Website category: jobs
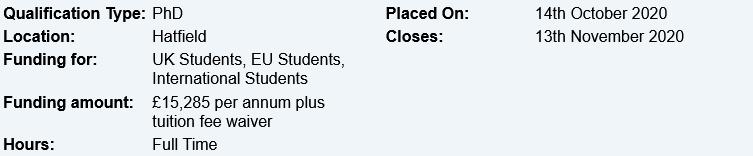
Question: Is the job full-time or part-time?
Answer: Full Time

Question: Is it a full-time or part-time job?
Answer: Full Time

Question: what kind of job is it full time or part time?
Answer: Full Time

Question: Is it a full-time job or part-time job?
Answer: Full Time

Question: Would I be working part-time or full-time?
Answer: Full Time

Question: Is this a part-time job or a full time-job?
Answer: Full Time

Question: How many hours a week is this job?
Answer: Full Time

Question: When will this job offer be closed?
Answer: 13th November 2020

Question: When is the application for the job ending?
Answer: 13th November 2020

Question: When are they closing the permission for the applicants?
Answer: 13th November 2020

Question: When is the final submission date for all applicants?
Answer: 13th November 2020

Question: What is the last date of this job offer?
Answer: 13th November 2020

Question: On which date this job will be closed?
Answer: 13th November 2020

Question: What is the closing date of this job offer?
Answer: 13th November 2020

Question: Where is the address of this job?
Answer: Hatfield

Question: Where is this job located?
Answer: Hatfield

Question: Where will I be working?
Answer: Hatfield

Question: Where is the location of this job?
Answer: Hatfield

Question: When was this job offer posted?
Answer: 14th October 2020

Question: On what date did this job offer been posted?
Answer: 14th October 2020